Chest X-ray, PA view. Patient: 59 years old, sex F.
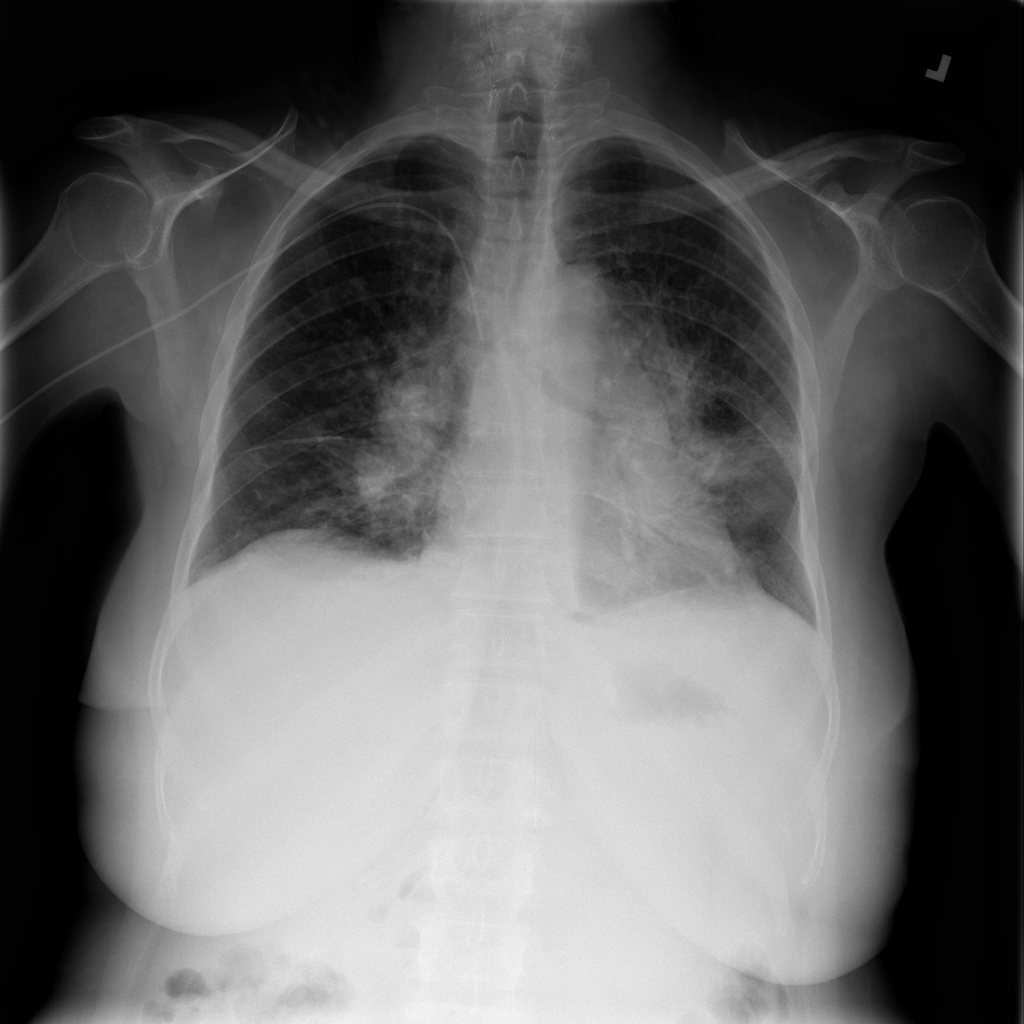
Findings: No Finding